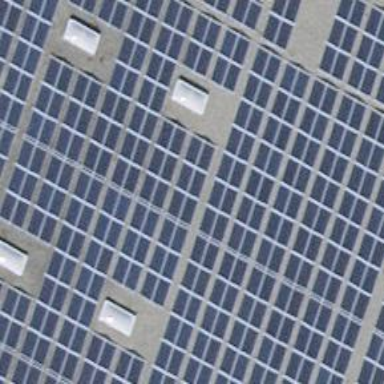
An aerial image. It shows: Solar power generator utilizing photovoltaic technology with solar photovoltaic panels.